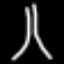
Label: The Eiffel Tower